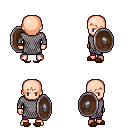
a pixel art fantasy rpg character, male body template, human, light skin, chain mail, magenta pants, plain hairstyle, brown slippers, shield, four views (front, back, left, right), 2x2 character sprite sheet, small pixel art, hard edges, no anti-aliasing